Question: I'm working with a ZIP file that was given to me. When extracted, the contents of the zip file are as follows:
'''
~/java/aem/Demo-Combined $ tree
.
+-- META-INF
| +-- vault
| +-- config.xml
| +-- definition
| | +-- thumbnail
| | | +-- file
| | | +-- file.dir
| | +-- thumbnail.png
| +-- filter.xml
| +-- nodetypes.cnd
| +-- properties.xml
+-- jcr_root
+-- apps
| +-- proxy
| +-- install
| +-- proxy-1.0-SNAPSHOT.jar
+-- etc
+-- packages
+-- demo-team
+-- Users-1.0.1.zip
+-- Users-1.0.1.zip.dir
| +-- _jcr_content
| +-- _vlt_definition
| +-- thumbnail
| | +-- file
| | +-- file.dir
| +-- thumbnail.png
+-- Workflow-1.0.1.zip
+-- Workflow-1.0.1.zip.dir
+-- _jcr_content
+-- _vlt_definition
+-- thumbnail
| +-- file
| +-- file.dir
+-- thumbnail.png
'''
When I upload and install this package to 'http://localhost:4502/crx/packmgr/index.jsp' Three separate packages get installed
1. Workflow-1.0.1.zip
2. Users-1.0.1.zip
3. Demo-Combined.zip
Filters for each one are as follows:
'''
Filters: /etc/workflow/scripts/delta
/etc/workflow/models/delta
/etc/workflow/launcher/config/delta-start-approval
/etc/taskmanagement/tasks/2013-02-28/Delta
'''
'''
Filters: /home/groups/delta
/home/users/delta
'''
'''
Filters: /etc/packages/demo-team/Users-1.0.1.zip
/etc/packages/demo-team/Website-2.0.4.zip
/etc/packages/demo-team/Workflow-1.0.1.zip
/apps/proxy
'''
Everything installs fine but I don't know how to launch this so that I can test it in my browser.
When I go to 'http://localhost:4502/siteadmin' I don't see it in the left navigation. How can I launch this in my browser so that I may begin testing/playing around with it?

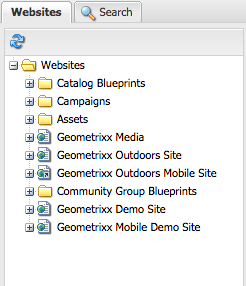
Answer: The website section basically shows the nodes below /content.
Those packages contain no content, so nothing will appear there. It seems they contain a bundle, some workflows and a test users.
I guess what you want is to test a workflow. You can do that in any page, even a geometrixx one